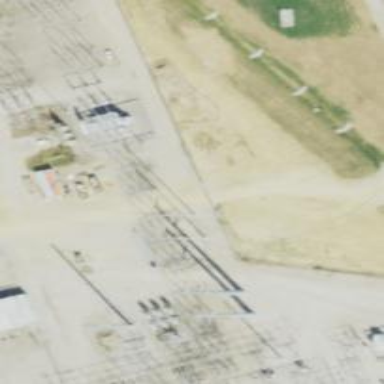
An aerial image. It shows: H-frame power tower with distinctive design.